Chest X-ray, PA view. Patient: 31 years old, sex F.
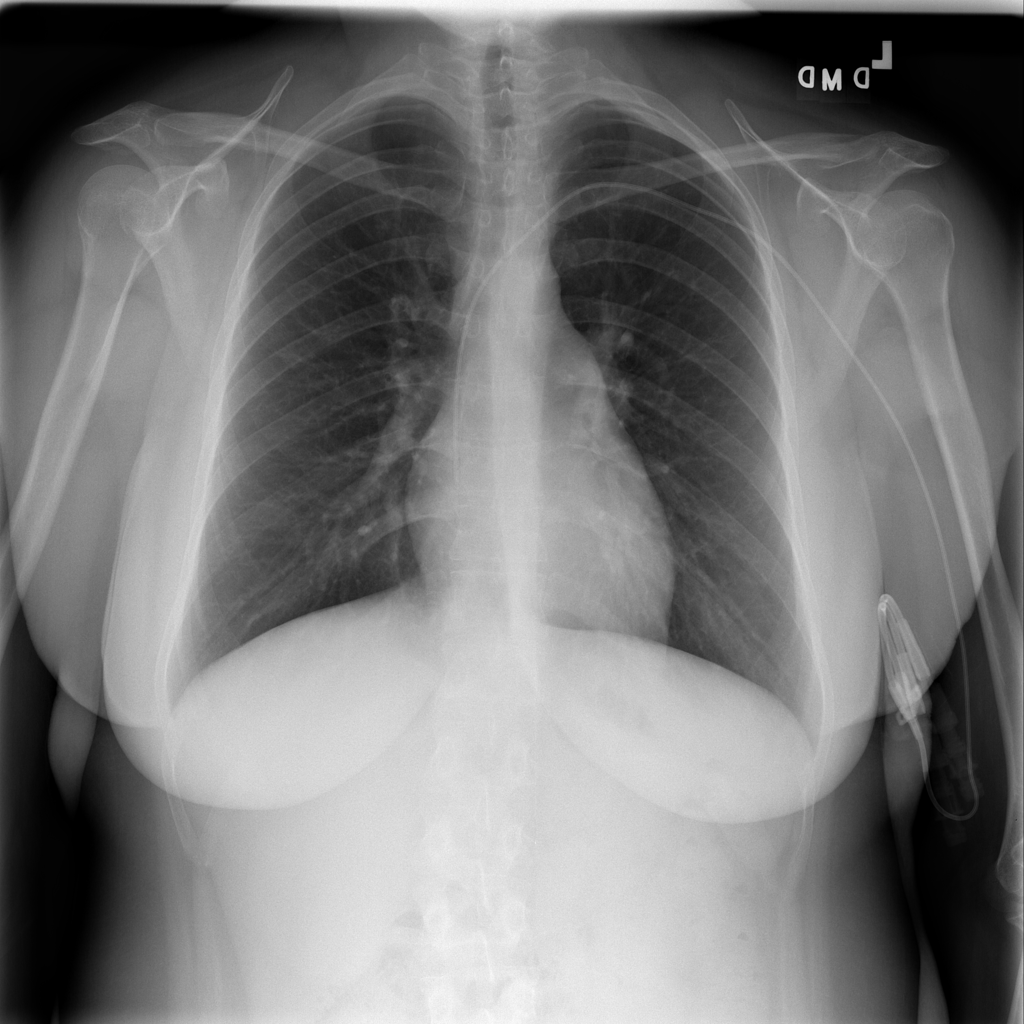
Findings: Effusion